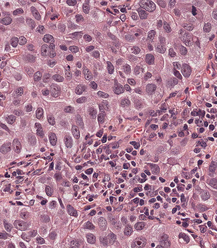
Tumor epithelial tissue: yes
Tumor-associated stroma tissue: yes
Normal tissue: no